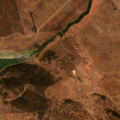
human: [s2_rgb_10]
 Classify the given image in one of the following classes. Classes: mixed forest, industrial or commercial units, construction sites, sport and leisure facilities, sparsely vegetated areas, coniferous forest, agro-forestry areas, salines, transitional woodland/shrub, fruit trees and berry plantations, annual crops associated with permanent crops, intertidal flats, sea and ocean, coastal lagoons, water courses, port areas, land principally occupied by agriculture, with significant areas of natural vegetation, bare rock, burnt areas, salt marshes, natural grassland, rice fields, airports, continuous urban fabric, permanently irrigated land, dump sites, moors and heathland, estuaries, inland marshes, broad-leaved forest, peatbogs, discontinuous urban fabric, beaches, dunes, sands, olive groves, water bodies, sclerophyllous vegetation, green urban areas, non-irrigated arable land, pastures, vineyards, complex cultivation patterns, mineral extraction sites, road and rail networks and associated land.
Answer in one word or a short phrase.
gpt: non-irrigated arable land, olive groves, agro-forestry areas, water bodies